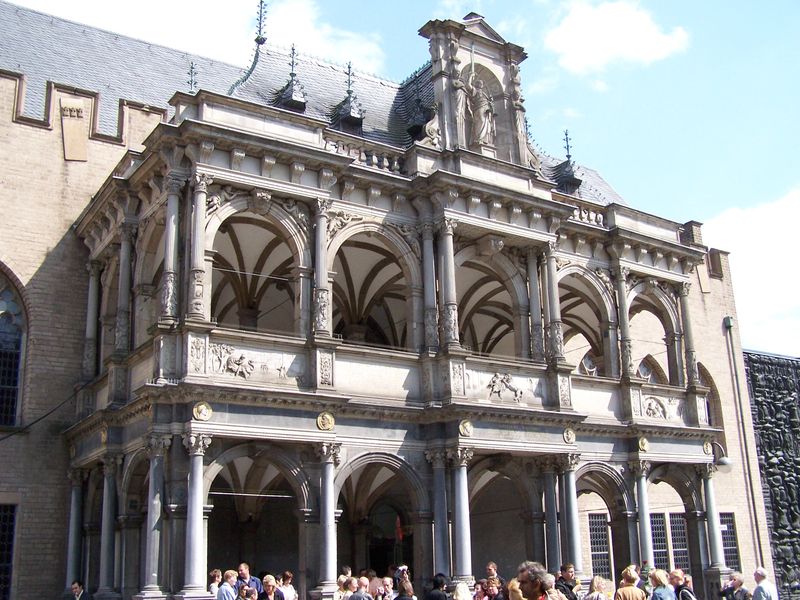
Titel: Köln, Rathauslaube (Obergeschoss 1616/17 verändert)
Künstler: Wilhelm Vernukken
Standort: Köln (EU - D - NRW)
Schlagwörter: himmel, mann, wolken, frauen, menschen, fenster, frau, männer, pfeiler, säulen, tür, dach, gebäude, haus, leute, architektur, stein, kirche, figur, decke, statue, balkon, relief, bogen, fassade, italien, mauer, figuren, verzierung, stuck, zinnen, foto, bögen, eingang, gewölbe, kreuz, palast, palazzo, balustrade, schwert, rathaus, architrav, arkaden, villa, statuen, laube, torbögen, zweistöckig, köln, maner, kön